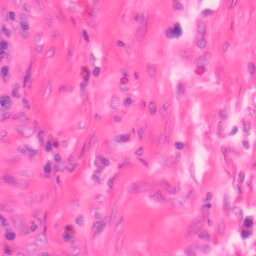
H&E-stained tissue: Colon